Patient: sex M, age 58
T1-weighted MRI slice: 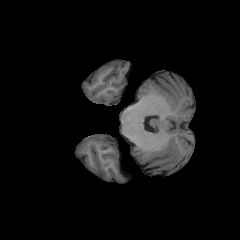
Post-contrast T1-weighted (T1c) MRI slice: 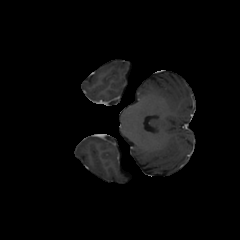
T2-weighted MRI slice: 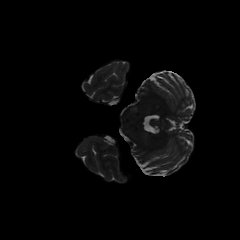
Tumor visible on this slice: no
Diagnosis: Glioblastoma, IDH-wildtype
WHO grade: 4